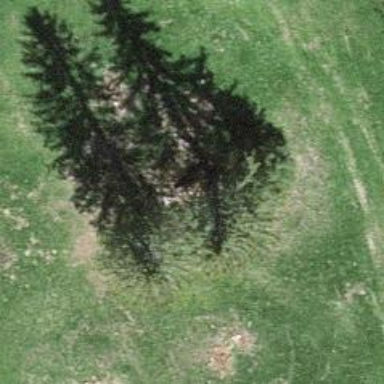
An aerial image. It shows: Single tag "natural: tree."